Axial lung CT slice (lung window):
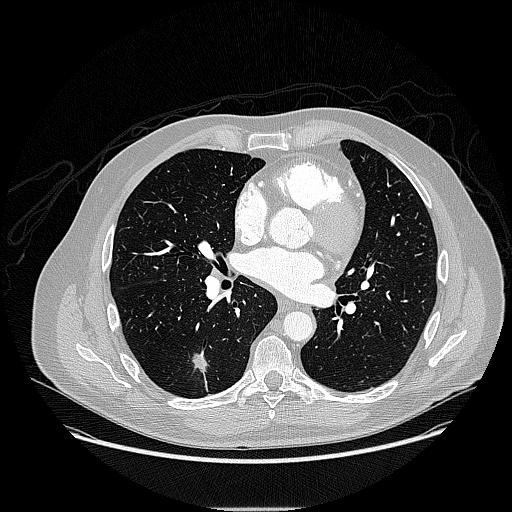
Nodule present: yes
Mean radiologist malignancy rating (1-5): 3.75